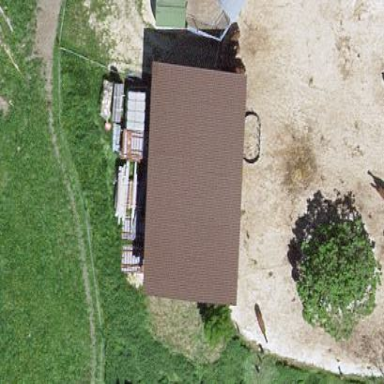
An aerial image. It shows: Farm auxiliary building.